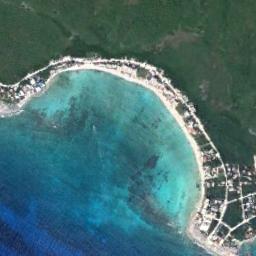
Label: beach